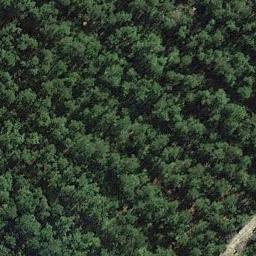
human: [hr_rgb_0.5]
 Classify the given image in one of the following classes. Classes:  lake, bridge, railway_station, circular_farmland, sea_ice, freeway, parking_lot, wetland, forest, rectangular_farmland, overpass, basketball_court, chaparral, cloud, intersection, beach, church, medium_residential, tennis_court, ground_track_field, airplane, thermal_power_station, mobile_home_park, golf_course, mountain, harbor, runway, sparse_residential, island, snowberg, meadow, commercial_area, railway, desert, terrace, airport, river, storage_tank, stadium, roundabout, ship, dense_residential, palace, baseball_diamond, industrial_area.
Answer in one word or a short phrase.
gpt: forest